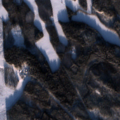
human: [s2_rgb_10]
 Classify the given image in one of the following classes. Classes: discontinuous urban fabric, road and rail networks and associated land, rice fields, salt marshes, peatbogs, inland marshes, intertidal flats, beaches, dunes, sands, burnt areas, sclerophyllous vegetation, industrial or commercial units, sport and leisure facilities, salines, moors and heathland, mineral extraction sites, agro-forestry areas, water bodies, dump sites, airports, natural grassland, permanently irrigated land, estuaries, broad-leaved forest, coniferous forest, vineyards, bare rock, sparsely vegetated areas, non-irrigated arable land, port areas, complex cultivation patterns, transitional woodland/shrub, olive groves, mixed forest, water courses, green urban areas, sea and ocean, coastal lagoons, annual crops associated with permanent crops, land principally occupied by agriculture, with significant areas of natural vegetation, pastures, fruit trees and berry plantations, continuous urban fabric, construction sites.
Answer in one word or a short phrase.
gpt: non-irrigated arable land, coniferous forest, mixed forest, transitional woodland/shrub